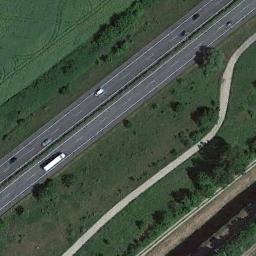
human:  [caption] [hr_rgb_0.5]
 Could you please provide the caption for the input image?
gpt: There are large green lawns and green trees around the freeway, There are several cars on the freeway, And a winding road beside the freeway .

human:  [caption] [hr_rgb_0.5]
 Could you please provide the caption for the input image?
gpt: The freeway goes through the grass with some cars .

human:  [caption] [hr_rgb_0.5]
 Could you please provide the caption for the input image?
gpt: There are only a few cars on the highway .

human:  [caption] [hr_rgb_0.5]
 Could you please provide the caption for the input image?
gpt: A straight freeway and a small road go through the lawn with some trees and a river beside .

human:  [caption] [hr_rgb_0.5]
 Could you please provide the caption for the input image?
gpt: There are green lawns with a narrow path beside the freeway .